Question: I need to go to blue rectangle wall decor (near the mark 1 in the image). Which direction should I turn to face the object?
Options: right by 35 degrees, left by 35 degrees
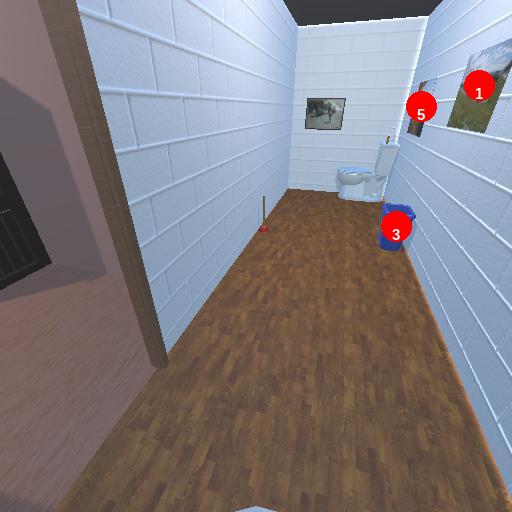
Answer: right by 35 degrees